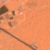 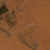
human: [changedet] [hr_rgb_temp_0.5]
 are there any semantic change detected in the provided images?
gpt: There is no difference.